Question: I have a page with a header (with dynamic height!) and a content. The content should fill out the rest of the page - even if it has not enough text in it.
So far it's a question which is asked many times and is always answerd with something like code I've tried:
'''
html, body {
height: 100%;
}
.header {
height: 50px;
background-color: #ff0;
}
.content {
min-height: 100%;
background-color: #ccc;
}
'''
my problem is that with this code the height of the '.content' does not just fill out the rest of the page but it has something like the screen size as height. However with this code I have to scroll to see the bottom of the .content.
the code: <URL>
At the moment there appears a scroll bar when I set the .content height to 100%:

thanks for the ways to solve that for a static header height! But isn't there a way to do that without knowing the height of my header?
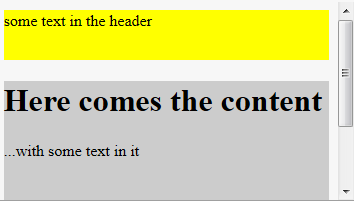
Answer: You can use the 'calc' function like this:
'''
.content {
min-height: calc(100% - 50px);
background-color: #ccc;
}
'''
Also note that the default margin of body may make unexpected result, you should also reset it to zero.
<URL>
: If you want it more dynamic, I'm sure you can try using layout, but it's still not supported widely (just the latest versions of the most modern browsers. For older browsers you should add libraries like <URL>